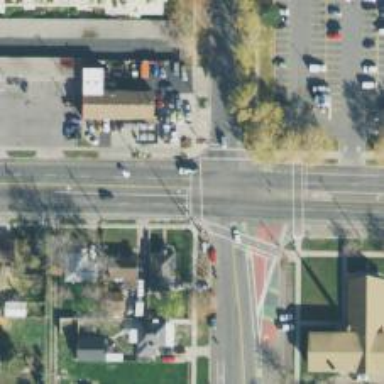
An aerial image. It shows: Footway with asphalt surface and marked with lines for crossing.